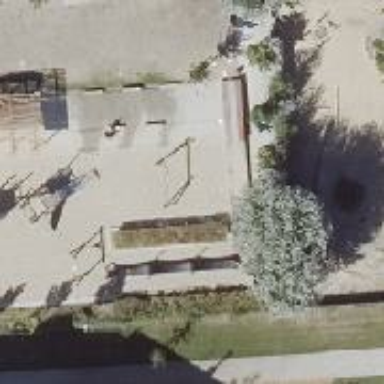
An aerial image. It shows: Playground featuring swings.